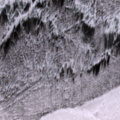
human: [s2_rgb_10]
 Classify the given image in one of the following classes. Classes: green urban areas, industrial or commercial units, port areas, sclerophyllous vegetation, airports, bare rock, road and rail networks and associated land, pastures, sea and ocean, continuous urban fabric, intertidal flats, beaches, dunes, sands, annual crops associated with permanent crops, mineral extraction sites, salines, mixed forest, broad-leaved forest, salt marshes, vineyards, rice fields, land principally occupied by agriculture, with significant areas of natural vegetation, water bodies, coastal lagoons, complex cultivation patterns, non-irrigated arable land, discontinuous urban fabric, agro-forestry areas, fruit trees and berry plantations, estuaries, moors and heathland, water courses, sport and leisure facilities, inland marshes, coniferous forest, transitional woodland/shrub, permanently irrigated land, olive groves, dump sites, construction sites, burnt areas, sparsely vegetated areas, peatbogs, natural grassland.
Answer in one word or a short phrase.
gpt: sea and ocean